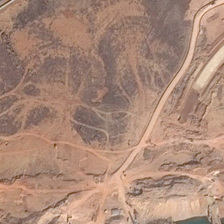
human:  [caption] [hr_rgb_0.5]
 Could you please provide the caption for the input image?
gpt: the bare land is not planted .

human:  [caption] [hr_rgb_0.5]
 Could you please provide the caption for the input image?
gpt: there is a lake on one side of the land .

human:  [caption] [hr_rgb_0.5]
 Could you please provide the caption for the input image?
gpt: there is a lake on one side of the land .

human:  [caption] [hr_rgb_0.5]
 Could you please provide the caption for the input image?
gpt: the bare land is not planted .

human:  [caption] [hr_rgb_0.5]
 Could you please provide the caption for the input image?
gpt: the bare land is not planted .